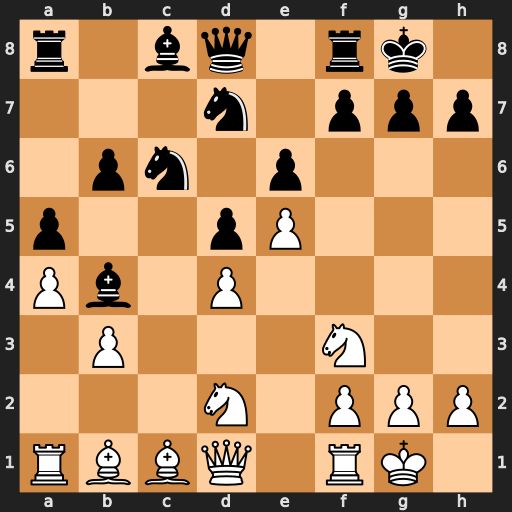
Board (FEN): r1bq1rk1/3n1ppp/1pn1p3/p2pP3/Pb1P4/1P3N2/3N1PPP/RBBQ1RK1
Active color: w
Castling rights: -
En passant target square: -
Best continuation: Qc2 g6 Qxc6 Ba6 Qc2